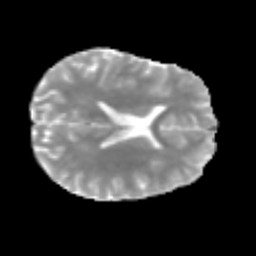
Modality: MD
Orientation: axial
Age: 21
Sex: male
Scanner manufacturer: siemens
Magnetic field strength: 3 T
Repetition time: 2.3 s
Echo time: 0.085 s